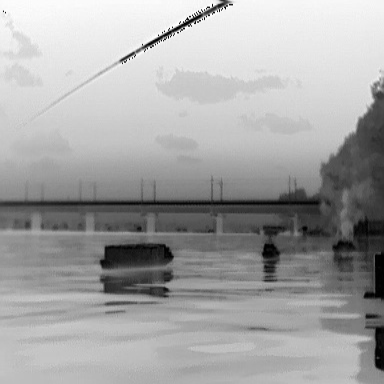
There is a fishing_boat in the infrared image.